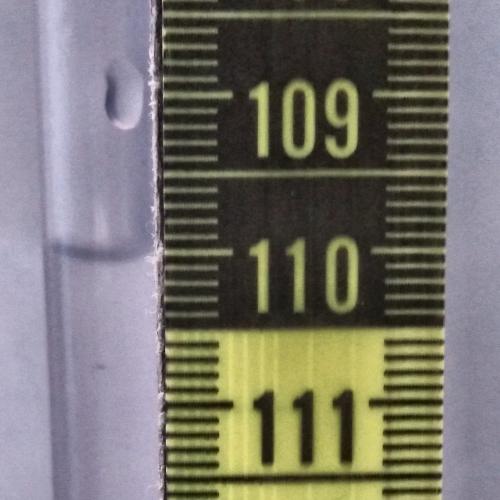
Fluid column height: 110.0 cm